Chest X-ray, PA view. Patient: 34 years old, sex F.
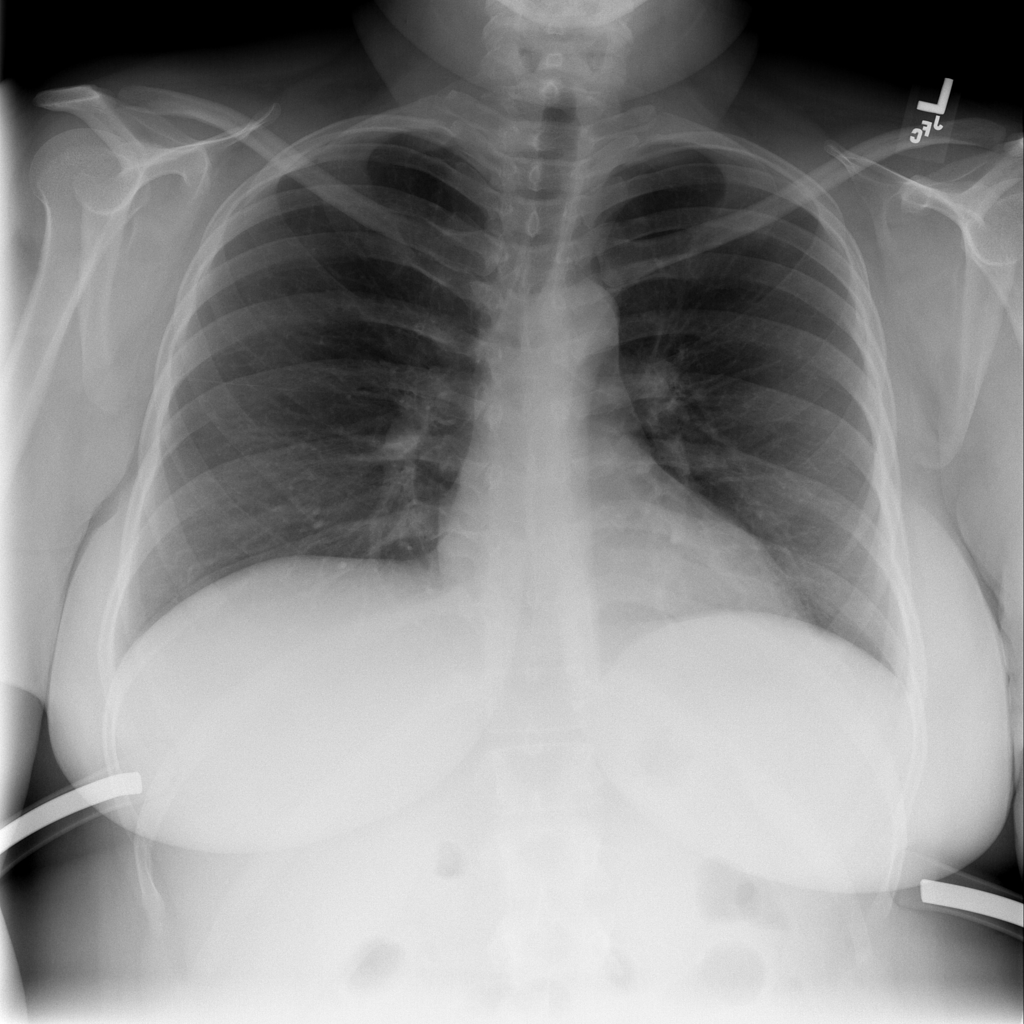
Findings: No Finding